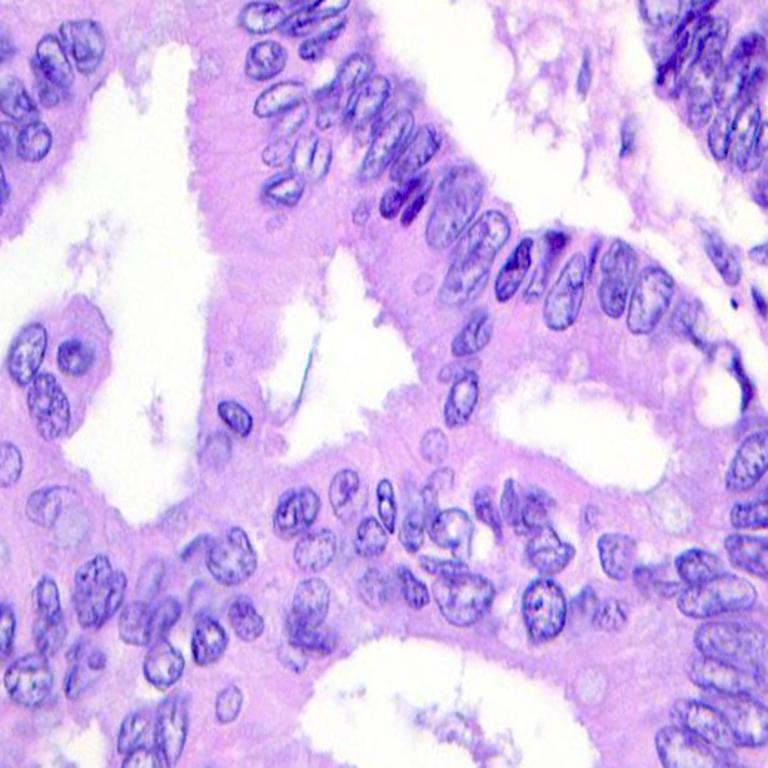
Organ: colon
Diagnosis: adenocarcinomas